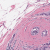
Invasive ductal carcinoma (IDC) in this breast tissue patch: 0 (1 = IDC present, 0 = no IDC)